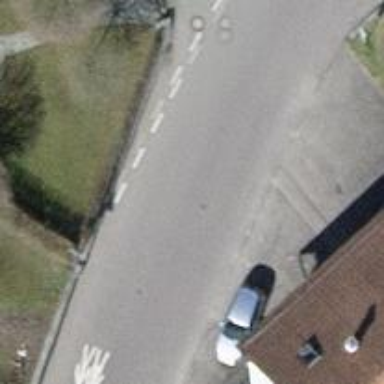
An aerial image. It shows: Bus stop with platform for public transport.